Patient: sex M, age 79
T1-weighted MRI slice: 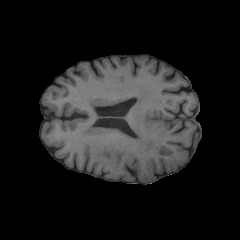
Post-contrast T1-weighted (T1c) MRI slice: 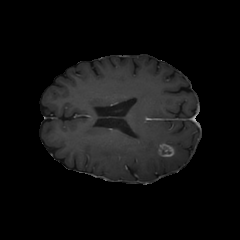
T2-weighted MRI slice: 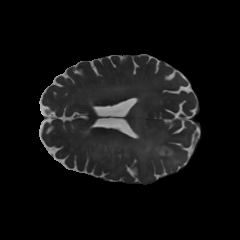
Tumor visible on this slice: yes
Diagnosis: Glioblastoma, IDH-wildtype
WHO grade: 4